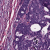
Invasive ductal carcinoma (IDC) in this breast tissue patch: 0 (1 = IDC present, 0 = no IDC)